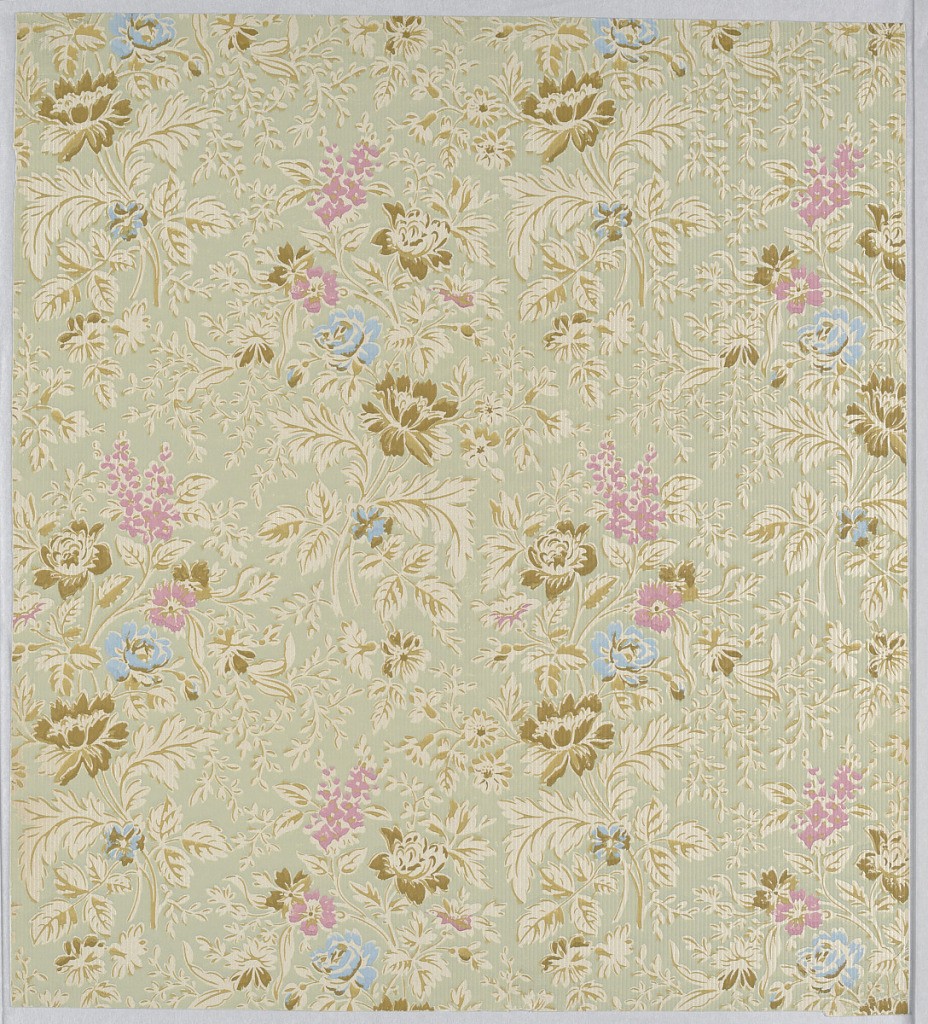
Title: Sidewall
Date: ca. 1880
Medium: Machine printed on embossed paper
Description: Dense Neo-Rococo pattern with two distinct roughly diamond-shaped motifs of flowers with stems and leaves repeated in interlocking vertical columns; Brown, bright blue, and pink flowers in many varieties; brown stems and leaves; ground is pale green; printed simulated tapestry weave texture.